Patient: sex M, age 52
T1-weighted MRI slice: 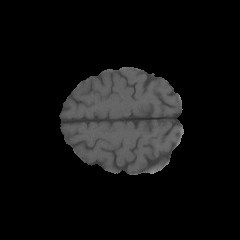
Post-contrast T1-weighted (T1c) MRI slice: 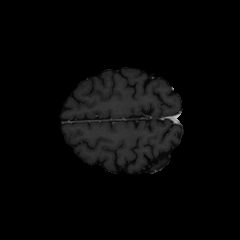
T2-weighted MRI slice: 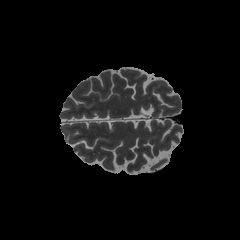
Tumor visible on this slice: no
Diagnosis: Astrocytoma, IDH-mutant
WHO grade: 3